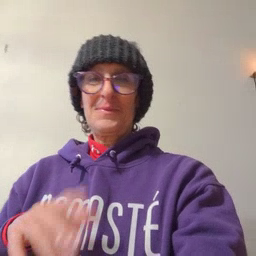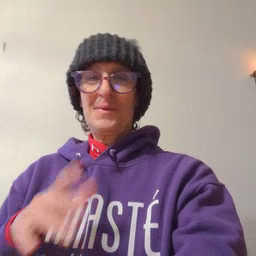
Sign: same